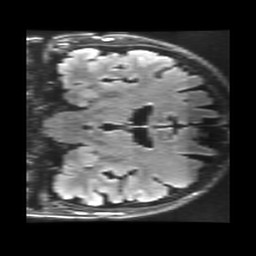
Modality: FLAIR
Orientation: coronal
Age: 64
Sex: female
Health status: healthy
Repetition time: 12 s
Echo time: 0.09782 s